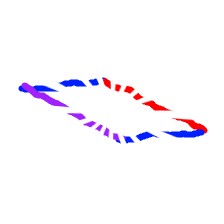
Shape: parallelogram